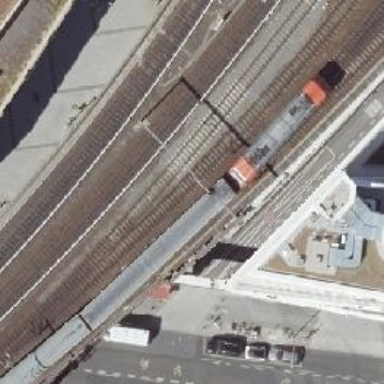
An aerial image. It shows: Viaduct railway bridge with electrified contact line.